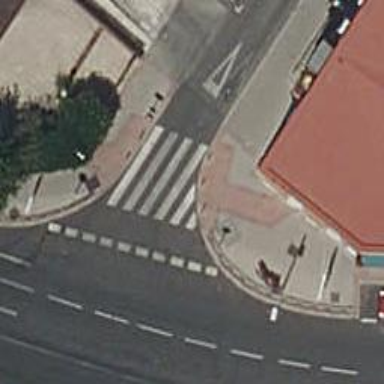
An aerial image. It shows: Marked crossing on footway.